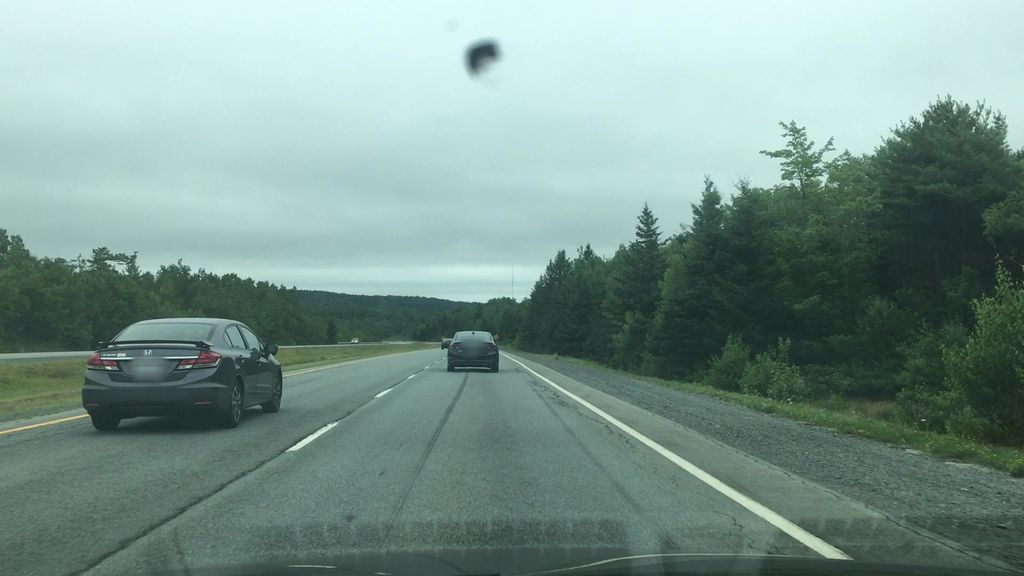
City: halifax